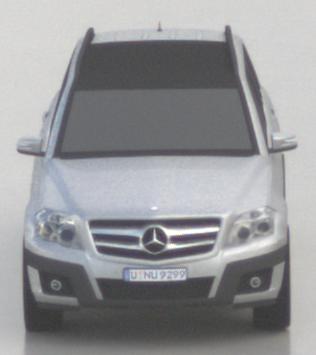
Make: Mercedes-Benz
Model: GLK 280
Detailed model: GLK-Class (204)
Model produced from: 2008/10
Model produced until: 2009/04
Doors: 5
Color: white
Road condition: wet road
Daytime: morning or afternoon
Contrast: low contrast